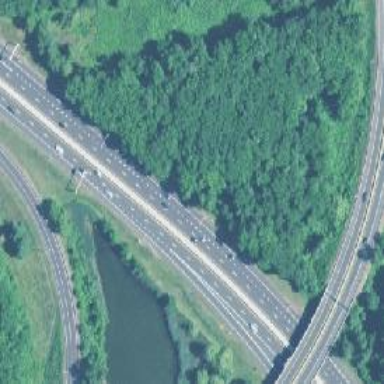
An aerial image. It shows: Motorway junction.